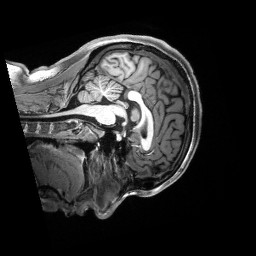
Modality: T1w
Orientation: sagittal
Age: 21
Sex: female
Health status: healthy
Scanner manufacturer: siemens
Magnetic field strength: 3 T
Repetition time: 2.5 s
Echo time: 0.00222 s